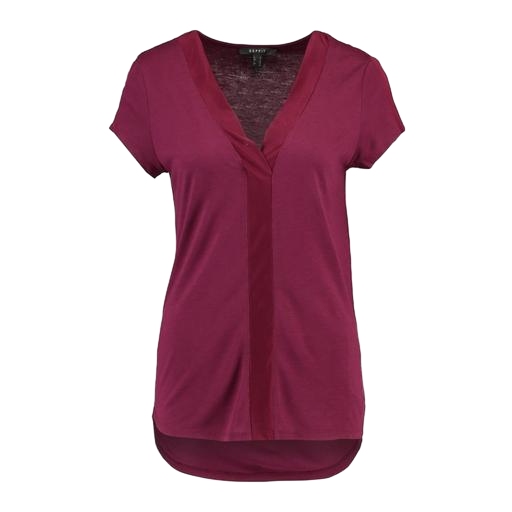
short-sleeve top only macy, maroon colored short sleeved shirt, red plus size v-neck top only macy, white background